Question: I'm trying to select customer names with the same zip code but I can't seem to get the correct result. The correct rows that are meant to be returned are 11. I seem to be getting 14 using the following:
'''
SELECT a.customer_first_name, a.customer_last_name, a.customer_zip FROM customers a
UNION
SELECT b.customer_first_name, b.customer_last_name, b.customer_zip FROM customers b
'''
From here I'm kinda stuck. I know that both statements are the same but this is the basis of where I got to.
I was going to use something along the lines of:
'''
WHERE a.customer_zip=b.customer_zip
'''
But of course this doesn't work and is kind of irrelevant.
Customers table:

Any help would be much appreciated. If I've missed anything and/or this comes across unclear, then I apologise. Thanks.
The correct result should be 11 rows (which I can't seem to achieve).
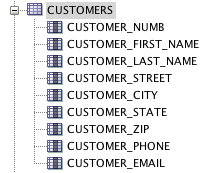
Answer: '''
SELECT customer_first_name, customer_last_name, customer_zip
FROM customers where customer_zip in
(SELECT customer_zip FROM customers
GROUP BY customer_zip
HAVING COUNT(*) > 1);
'''